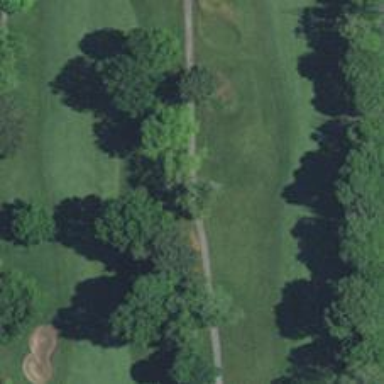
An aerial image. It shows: Path used for both walking and golf.